Question: I have controller
'''
sampleApp.controller('AddOrderController', function($scope) {
console.log('Call AddOrderController');
$scope.message = 'This is Add new order screen';
});
'''
when I click on "Show Order" in Chromium console apper "Call ShowOrdersController" (All as I expect).
Now when I click on "Add New Order " or "Show Order" in console "Call AddOrderController" twice.
<URL>

Why is controller called twice ?
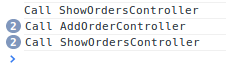
Answer: Your example uses an old version of angular:
This was probably a bug, anyway it was fixed with :
A plunker with 1.1.5: <URL>
A plunker with 1.2.10: <URL>